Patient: sex M, age 71
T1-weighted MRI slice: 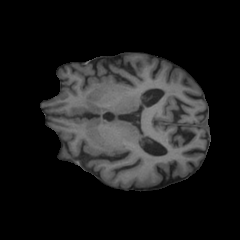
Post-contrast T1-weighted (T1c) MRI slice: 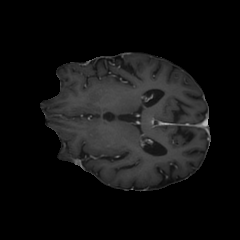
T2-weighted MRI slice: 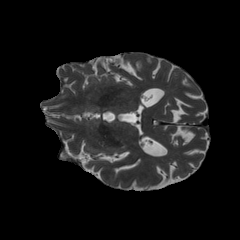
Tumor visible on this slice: no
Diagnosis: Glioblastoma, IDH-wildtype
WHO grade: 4